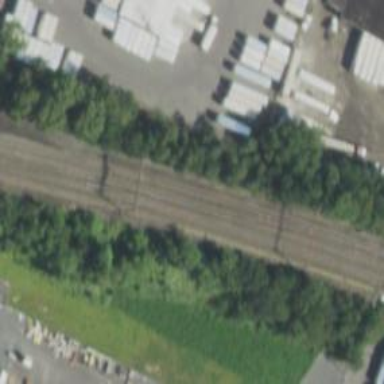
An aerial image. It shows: Railway with electrified contact lines.